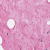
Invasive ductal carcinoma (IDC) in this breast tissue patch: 0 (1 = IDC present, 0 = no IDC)